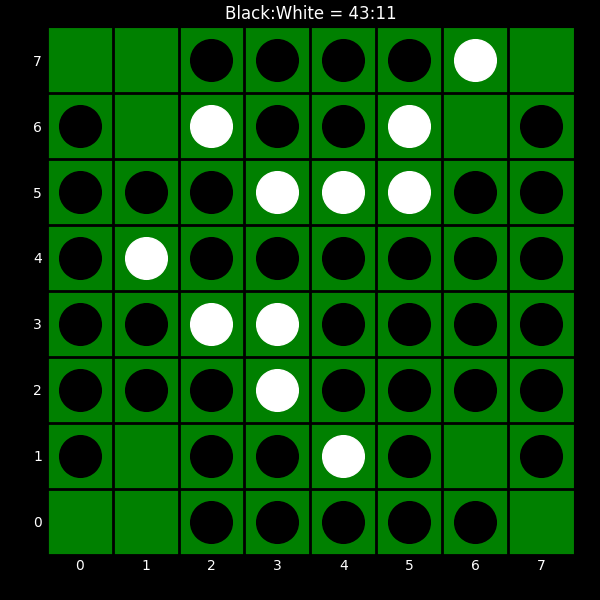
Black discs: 43
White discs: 11